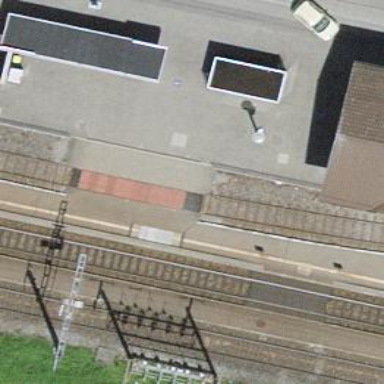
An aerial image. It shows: Railway crossing.